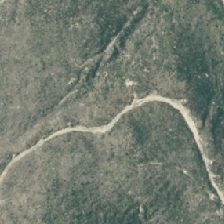
Land cover: harvested_forest